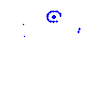
Particle: proton